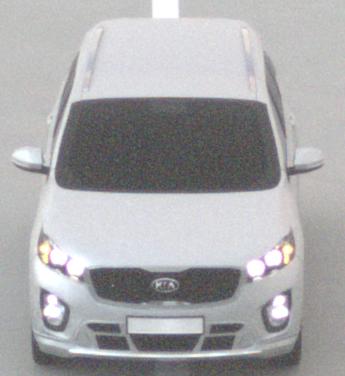
Make: KIA
Model: Sorento 2.2 CRDi
Detailed model: Sorento (UM)
Model produced from: 2015/03
Model produced until: 2017/10
Doors: 5
Color: white
Road condition: dry road
Daytime: night
Contrast: low contrast